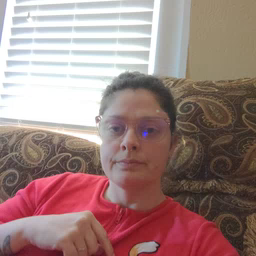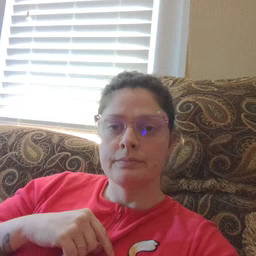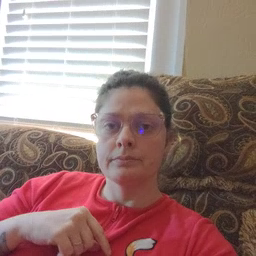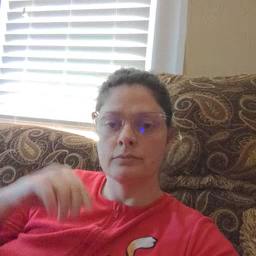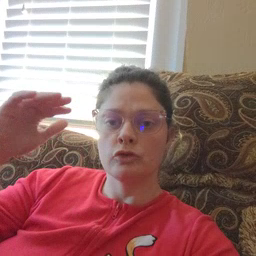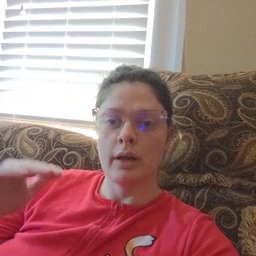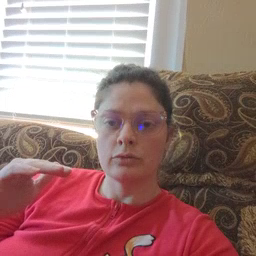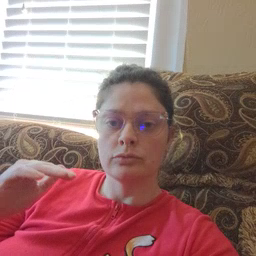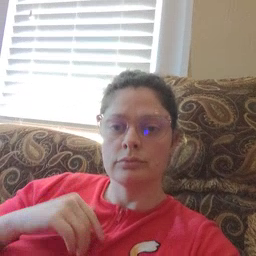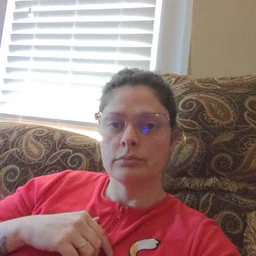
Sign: child